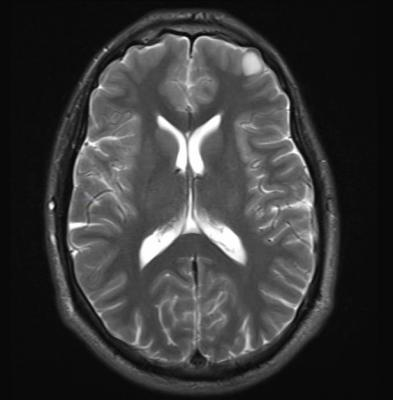
Label: notumor